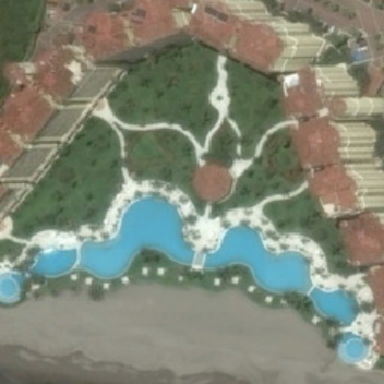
The swimming pool comes together and looks very beautiful in the red room and the plant .